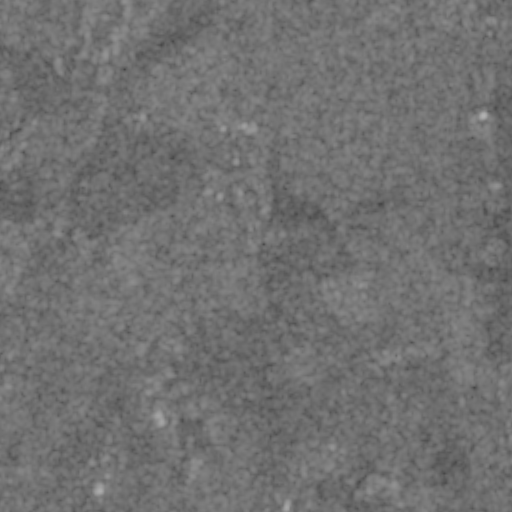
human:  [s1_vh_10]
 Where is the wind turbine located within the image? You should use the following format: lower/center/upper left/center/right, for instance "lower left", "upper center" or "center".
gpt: The wind turbine is located in the lower left of the image.
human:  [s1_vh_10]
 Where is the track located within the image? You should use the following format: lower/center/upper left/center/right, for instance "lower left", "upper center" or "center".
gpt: There is no track in the image.

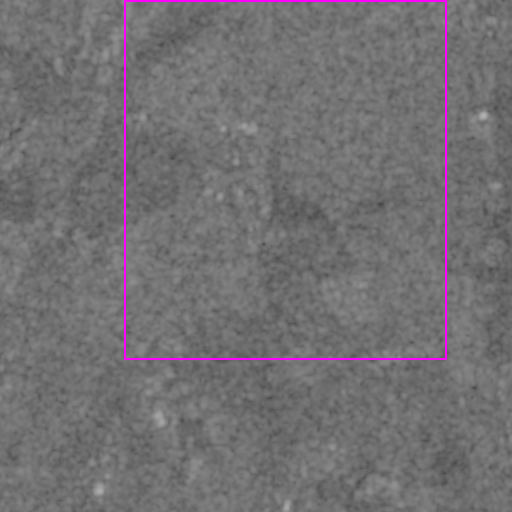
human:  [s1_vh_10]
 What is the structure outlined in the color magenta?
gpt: The structure outlined in magenta is a crop field.
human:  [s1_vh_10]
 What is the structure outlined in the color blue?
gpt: There is no blue outline.